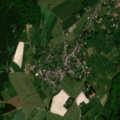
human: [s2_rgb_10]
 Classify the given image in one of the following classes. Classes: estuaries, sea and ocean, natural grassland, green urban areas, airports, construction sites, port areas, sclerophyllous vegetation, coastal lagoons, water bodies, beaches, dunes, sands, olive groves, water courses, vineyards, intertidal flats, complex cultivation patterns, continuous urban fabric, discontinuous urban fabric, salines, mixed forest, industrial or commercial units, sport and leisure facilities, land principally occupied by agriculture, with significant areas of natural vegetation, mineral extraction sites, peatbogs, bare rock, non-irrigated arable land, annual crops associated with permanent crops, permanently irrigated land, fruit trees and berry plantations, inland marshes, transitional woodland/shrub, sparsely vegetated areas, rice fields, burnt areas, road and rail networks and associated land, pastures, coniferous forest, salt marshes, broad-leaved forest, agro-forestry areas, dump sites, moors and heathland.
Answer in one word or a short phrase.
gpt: discontinuous urban fabric, pastures, complex cultivation patterns, broad-leaved forest, coniferous forest, mixed forest